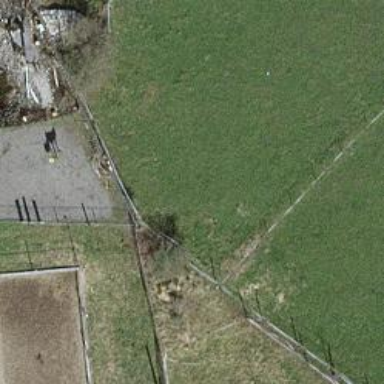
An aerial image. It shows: Fence.